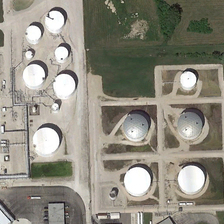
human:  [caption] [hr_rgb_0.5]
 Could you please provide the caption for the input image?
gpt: some white storage tanks are near a large piece of green meadow with some trees .

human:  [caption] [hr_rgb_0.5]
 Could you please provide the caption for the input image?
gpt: some white storage tanks are near a large piece of green meadow with some trees .

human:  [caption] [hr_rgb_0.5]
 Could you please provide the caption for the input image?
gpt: some white storage tanks are near a large piece of green meadow with some trees .

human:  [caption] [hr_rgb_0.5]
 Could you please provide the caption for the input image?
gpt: some white storage tanks are near a large piece of green meadow with some trees .

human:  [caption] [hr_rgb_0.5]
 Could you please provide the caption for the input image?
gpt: some white storage tanks are near a large piece of green meadow with some trees .